Question: Am having a method that highlights all the occurrences of a word in a Text Area. Is there any way to use start and end offset to highlight the word only in that line.
My current codes.
'''
public static void highlight(JTextComponent textComp, String pattern) {
try {
Highlighter hilite = textComp.getHighlighter();
javax.swing.text.Document doc = textComp.getDocument();
String text = doc.getText(0, doc.getLength());
int pos = 0;
// Search for pattern
while ((pos = text.indexOf(pattern, pos)) >= 0) {
// Create highlighter using private painter and apply around pattern
hilite.addHighlight(pos, pos + pattern.length(), painter2);
pos += pattern.length();
}
} catch (BadLocationException e) {
}
}
'''
This is called on a JButton action performed:
'''
highlight(textArea_1, "in");
'''
The result:

'''
static int iline =6;
public static void highlight(JTextComponent textComp, String pattern) {
try {
Highlighter hilite = textComp.getHighlighter();
javax.swing.text.Document doc = textComp.getDocument();
int start =((JTextArea) textComp).getLineStartOffset(iline);
int end = ((JTextArea) textComp).getLineEndOffset(iline);
String text = doc.getText(start,end);
int pos = start;
// Search for pattern
while ((pos = text.indexOf(pattern, pos)) >= start) {
// Create highlighter using private painter and apply around pattern
hilite.addHighlight(pos, pos + pattern.length(), painter2);
pos += pattern.length();
}
} catch (BadLocationException e) {
}
}
'''
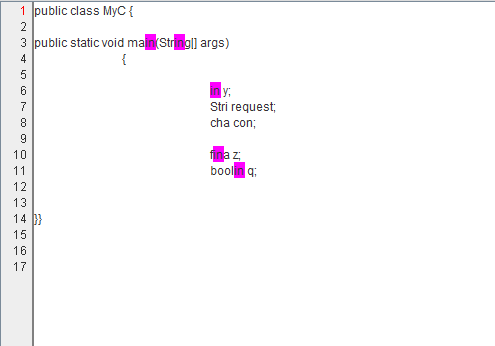
Answer: Got it to work Thanks @camickr
Code:
'''
public static void highlight(JTextComponent textComp, String pattern) {
try {
Highlighter hilite = textComp.getHighlighter();
String text = textComp.getText();
String line =null;
int start = 0;
int end;
int totalLines = ((JTextArea) textComp).getLineCount();
for (int i=0; i < totalLines; i++) {
if(i==5){ //Line Numbers Decrement by 1
start = ((JTextArea) textComp).getLineStartOffset(i);
end = ((JTextArea) textComp).getLineEndOffset(i);
line = text.substring(start, end);
System.out.println("My Line: " + line);
System.out.println("Start Position of Line: " + start);
System.out.println("End Position of Line: " + end);
}
}
int pos = start;
// Search for pattern
if ((pos =text.indexOf(pattern, pos)) >= start) {
// Create highlighter using private painter and apply around pattern
hilite.addHighlight(pos, pos + pattern.length(), painter2);
pos += pattern.length();
}
} catch (BadLocationException e) {
}
}
'''